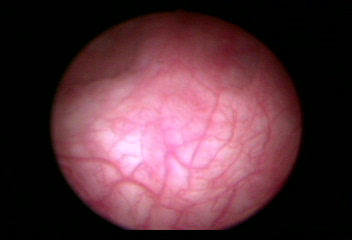
Modality: WLC
Class: Normal mucosa
Bladder cancer association: No